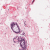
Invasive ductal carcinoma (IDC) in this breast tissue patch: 0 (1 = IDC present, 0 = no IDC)